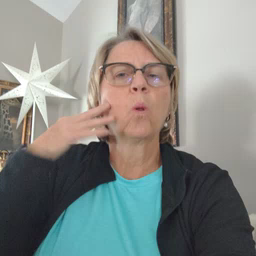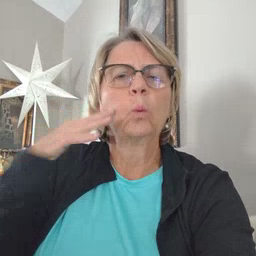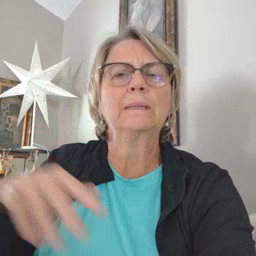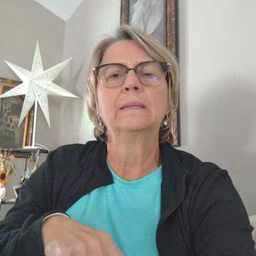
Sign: noisy